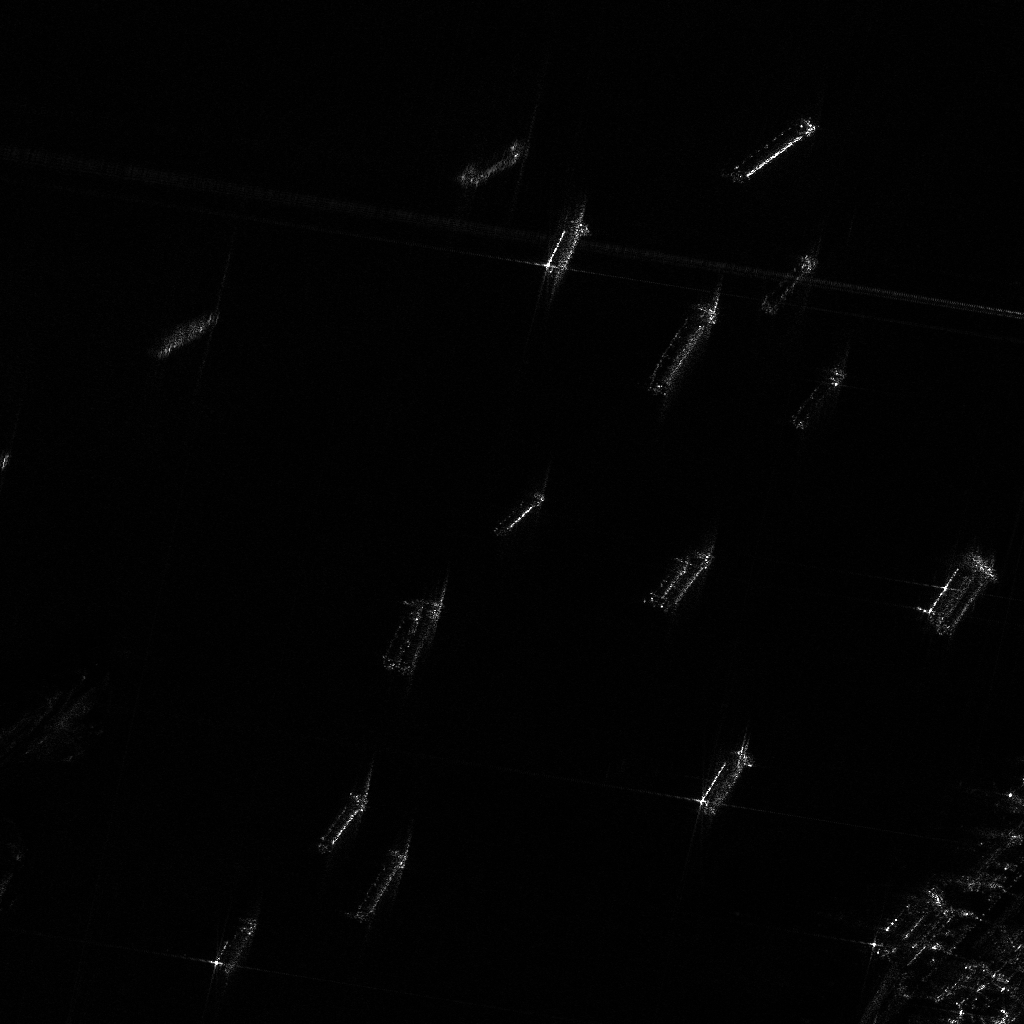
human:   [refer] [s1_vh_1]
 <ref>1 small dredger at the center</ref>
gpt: <box>[[49, 46, 51, 53, 45]]</box>

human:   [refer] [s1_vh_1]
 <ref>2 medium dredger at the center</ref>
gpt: <box>[[64, 52, 67, 60, 46], [38, 57, 41, 65, 30]]</box>

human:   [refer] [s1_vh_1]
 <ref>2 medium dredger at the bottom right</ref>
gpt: <box>[[86, 85, 89, 94, 42], [69, 71, 72, 80, 30]]</box>

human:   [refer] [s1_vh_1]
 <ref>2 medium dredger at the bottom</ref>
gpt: <box>[[35, 81, 38, 90, 30], [31, 75, 34, 83, 30]]</box>

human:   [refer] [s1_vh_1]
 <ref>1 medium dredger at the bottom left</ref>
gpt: <box>[[21, 87, 24, 95, 30]]</box>

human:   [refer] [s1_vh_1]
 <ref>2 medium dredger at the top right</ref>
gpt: <box>[[74, 23, 78, 32, 30], [74, 9, 76, 19, 57]]</box>

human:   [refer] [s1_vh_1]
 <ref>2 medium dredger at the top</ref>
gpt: <box>[[46, 11, 49, 19, 56], [52, 20, 55, 28, 30]]</box>

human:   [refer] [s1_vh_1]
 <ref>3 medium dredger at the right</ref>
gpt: <box>[[78, 34, 82, 42, 30], [91, 53, 94, 61, 31], [93, 54, 95, 62, 31]]</box>